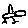
Label: bird